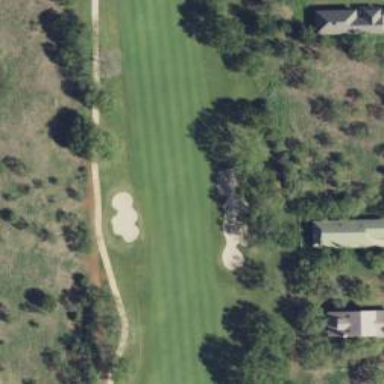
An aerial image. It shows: Grassy golf fairway.